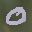
Label: 0